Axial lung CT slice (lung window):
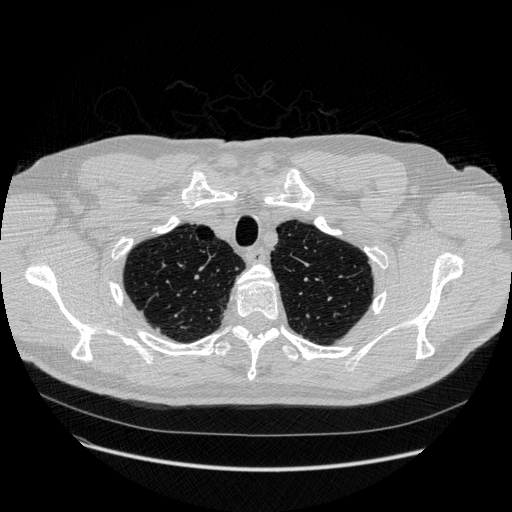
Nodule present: yes
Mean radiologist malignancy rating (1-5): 4